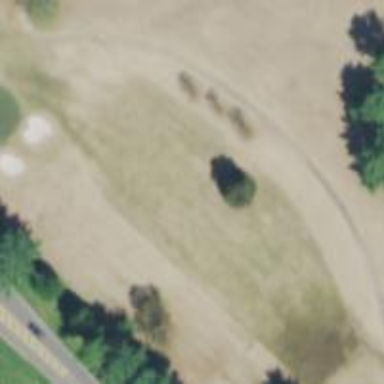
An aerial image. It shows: Area of rough grass used for golf.